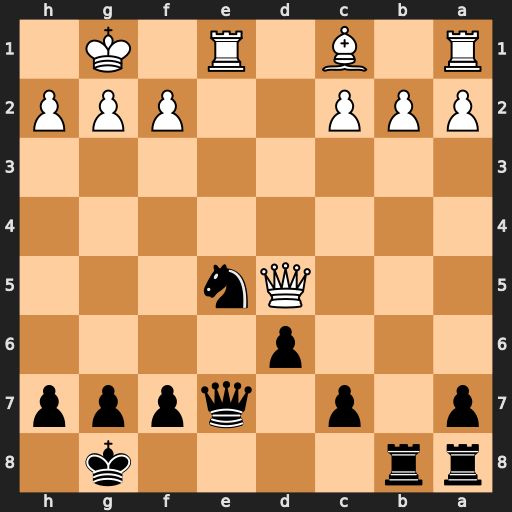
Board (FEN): rr4k1/p1p1qppp/3p4/3Qn3/8/8/PPP2PPP/R1B1R1K1
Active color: b
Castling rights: -
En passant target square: -
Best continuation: Nf3+ gxf3 Qxe1+